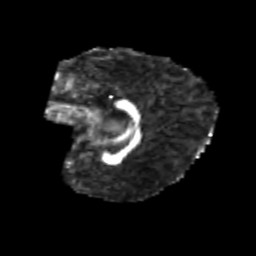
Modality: FA
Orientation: sagittal
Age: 6
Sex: female
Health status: healthy